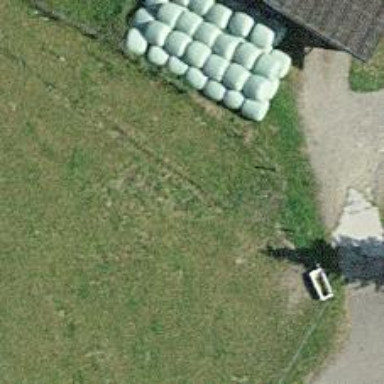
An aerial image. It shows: Farm.